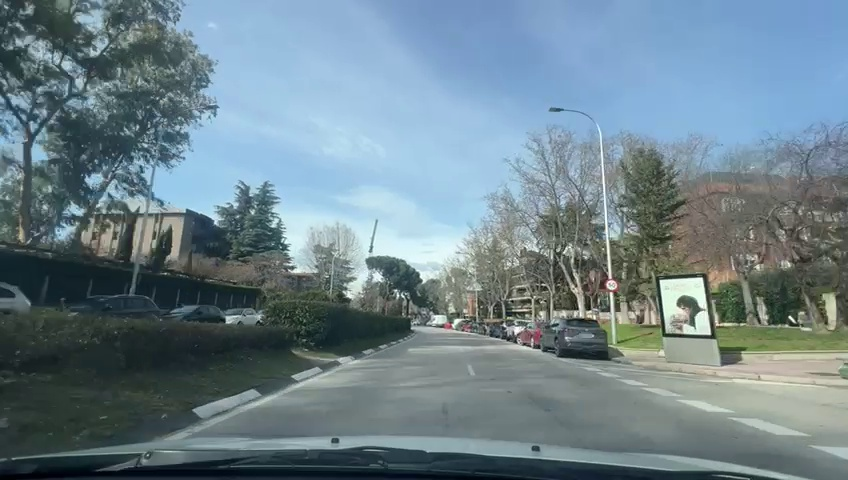
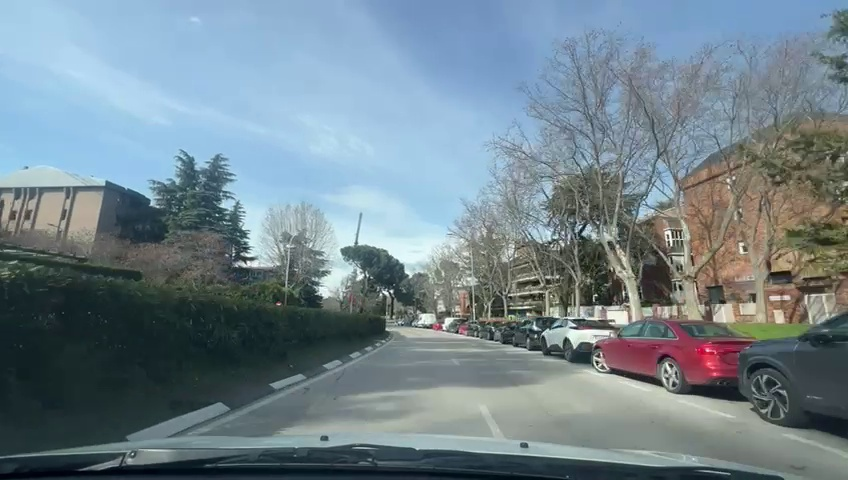
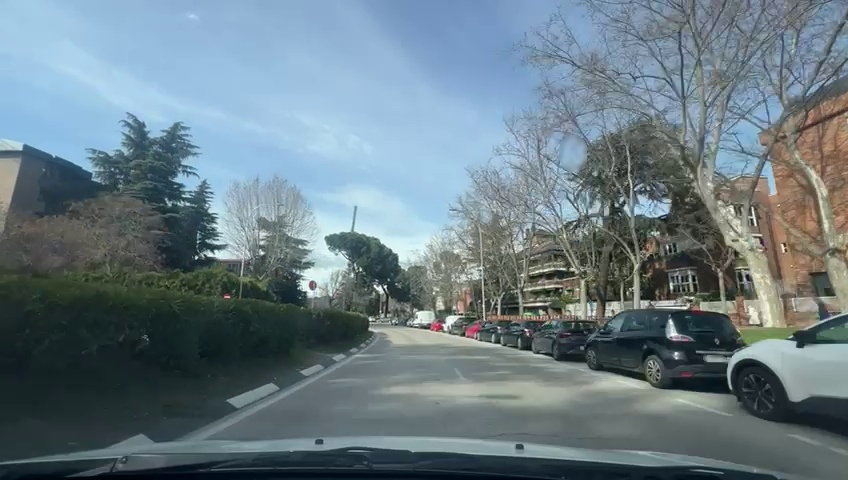
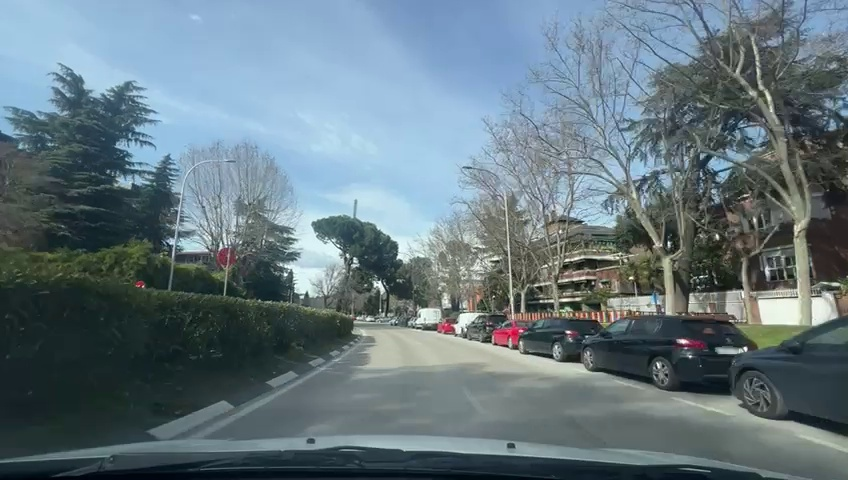
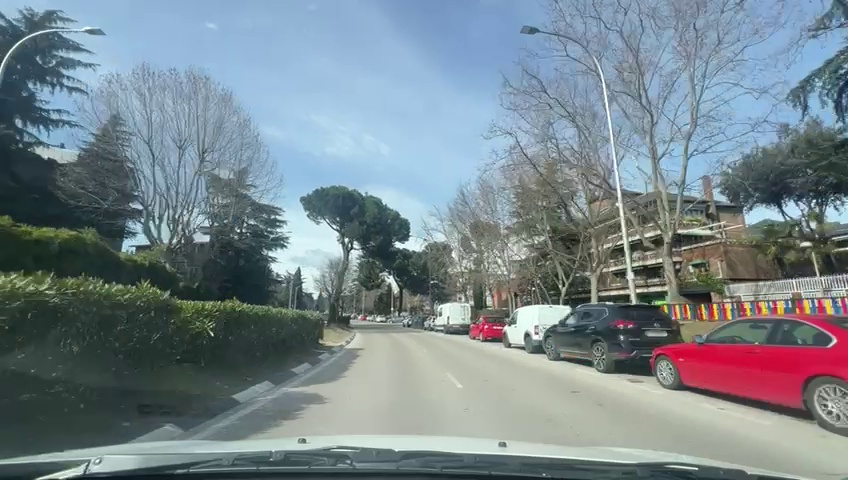
Situation: Intersection road
Question: Is there an intersection ahead in the ego direction of travel?
Answer: Yes
Reasoning: There is an intersection in the right side, ahead in the ego direction of travel. The intersection is visible by lane markings

Situation: Intersection road
Question: Do lane markings remain continuous through the intersection in the ego lane?
Answer: Yes
Reasoning: Lane markings continue clearly through the intersection.

Situation: Intersection road
Question: Is there a visible gap or discontinuity in the ego lane markings?
Answer: No
Reasoning: The lane markings remain visible within the intersection area.

Situation: Intersection road
Question: Do lane markings from two different lanes converge into a single lane?
Answer: No
Reasoning: Only one lane merge into a single lane